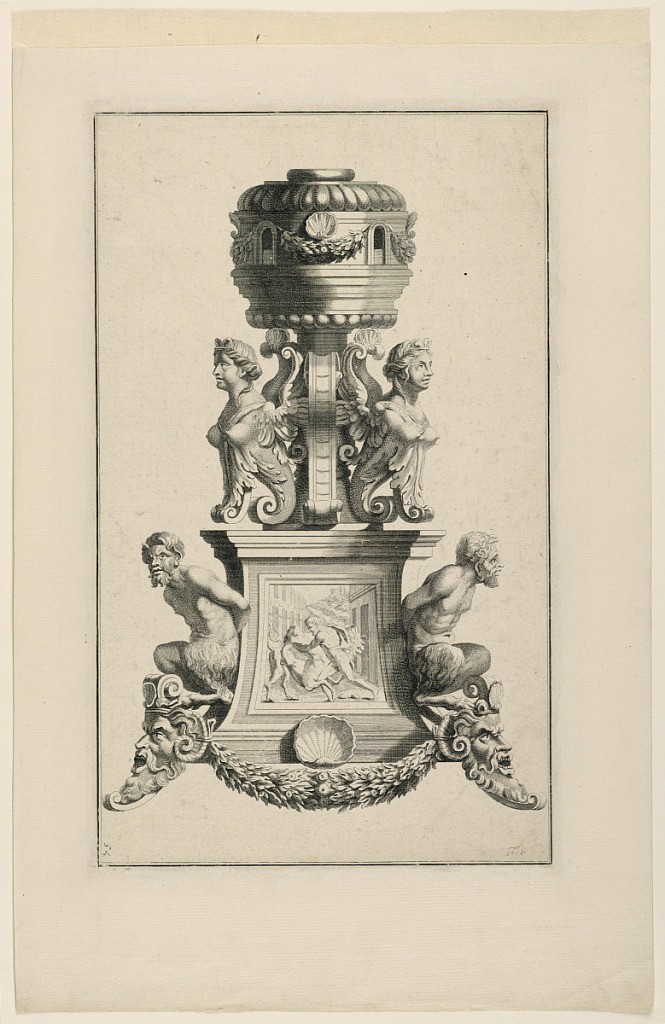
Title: Pedestal with Sphinxes and Satyrs
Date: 17th–18th century
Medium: Engraving on paper
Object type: Print
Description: Pedestal.